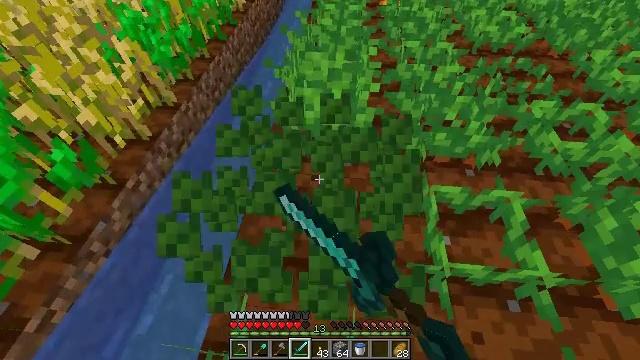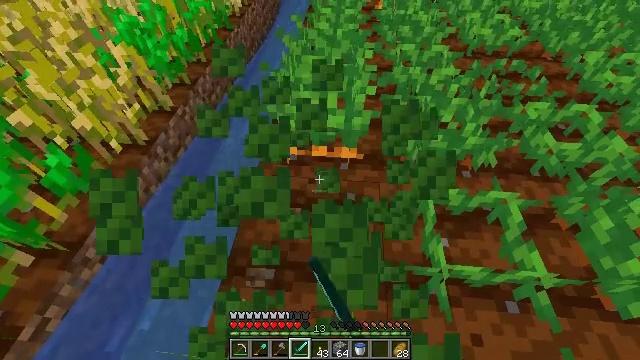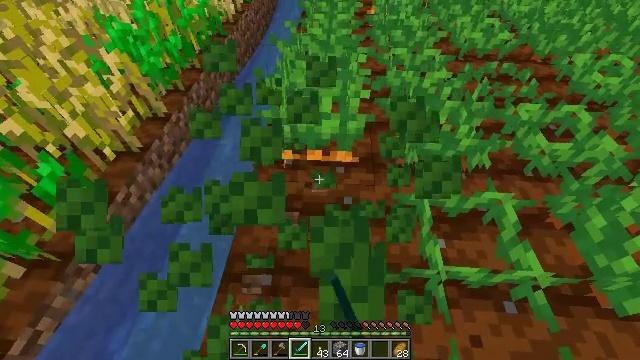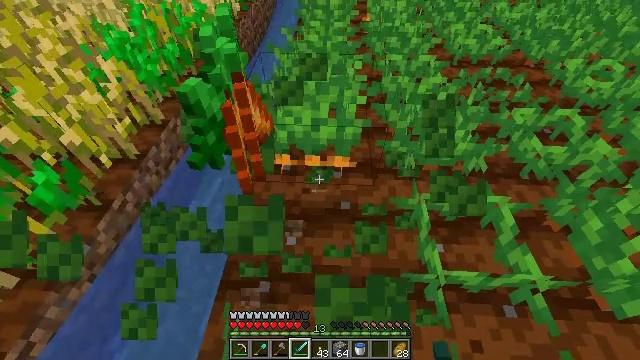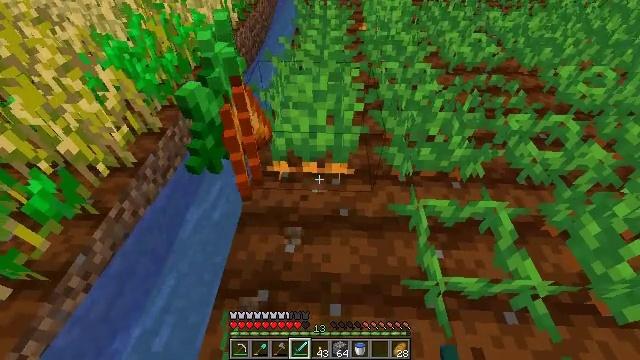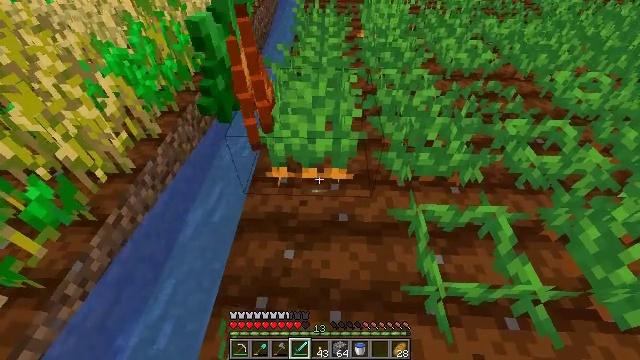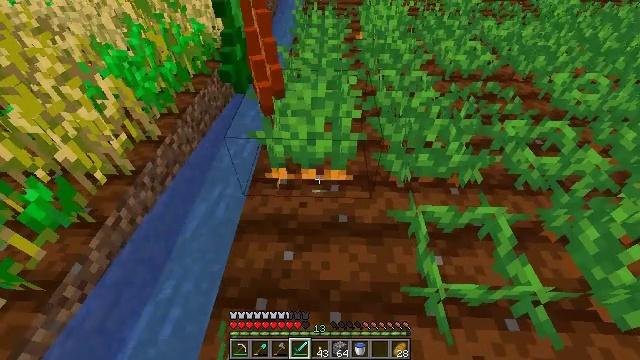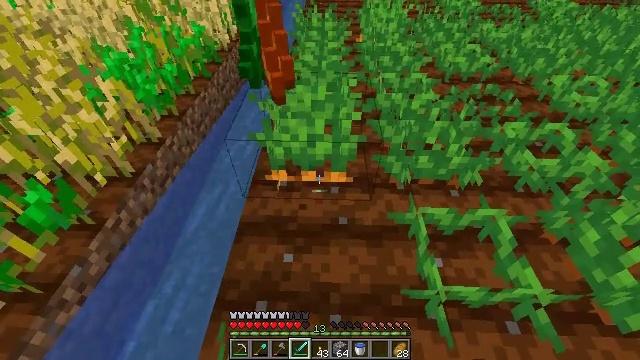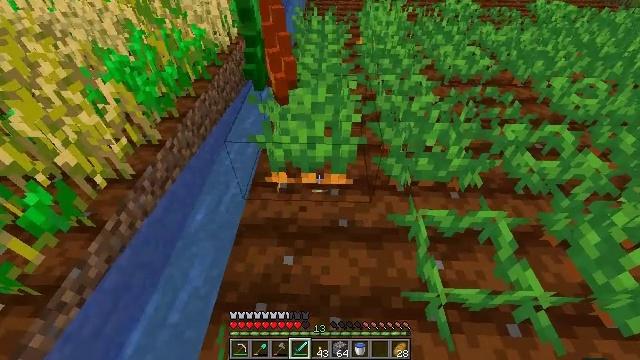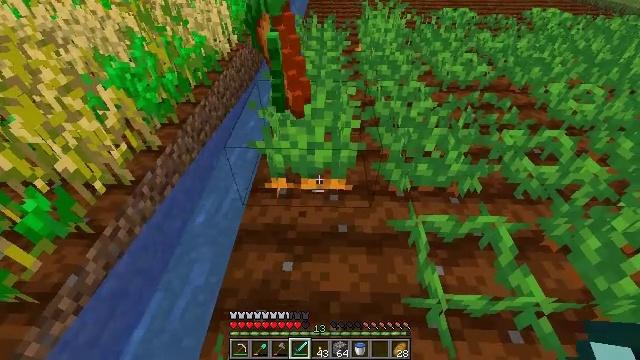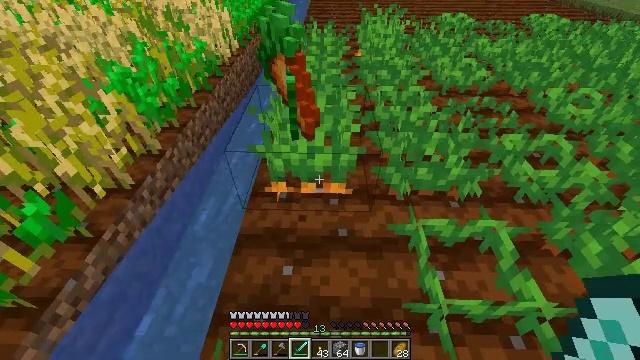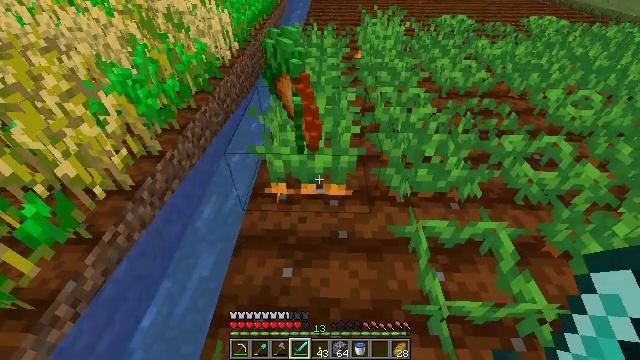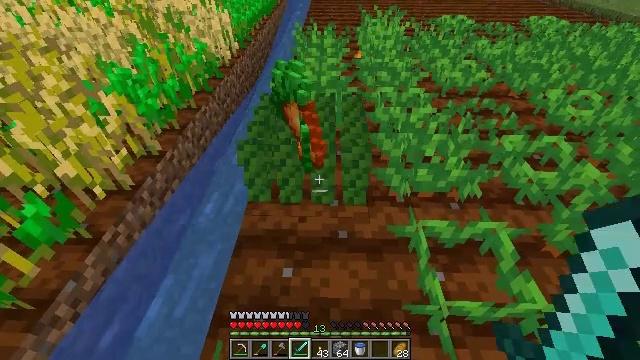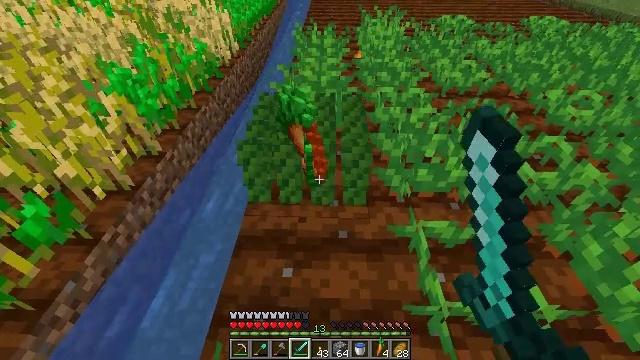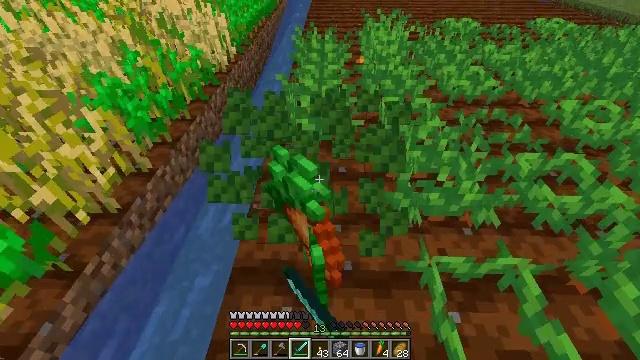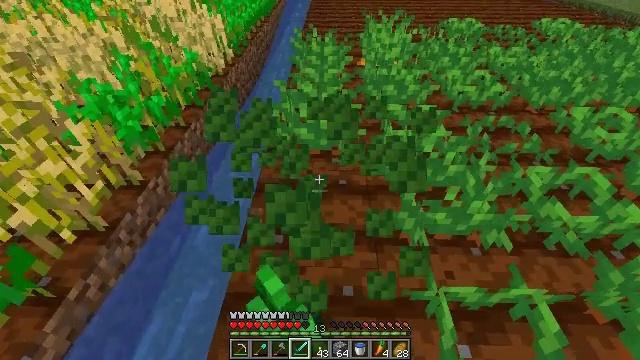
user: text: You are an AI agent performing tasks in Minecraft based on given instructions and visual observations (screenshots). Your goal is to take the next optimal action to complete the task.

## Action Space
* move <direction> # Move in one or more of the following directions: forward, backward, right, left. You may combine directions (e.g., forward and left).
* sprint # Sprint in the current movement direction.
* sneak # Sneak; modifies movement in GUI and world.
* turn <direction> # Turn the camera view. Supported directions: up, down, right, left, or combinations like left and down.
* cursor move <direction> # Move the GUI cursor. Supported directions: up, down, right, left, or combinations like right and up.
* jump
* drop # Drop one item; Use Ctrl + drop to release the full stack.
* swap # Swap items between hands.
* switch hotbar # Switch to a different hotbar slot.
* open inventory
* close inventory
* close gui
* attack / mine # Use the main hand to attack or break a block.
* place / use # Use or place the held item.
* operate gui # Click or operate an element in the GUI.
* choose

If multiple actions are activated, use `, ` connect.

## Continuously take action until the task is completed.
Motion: motion action
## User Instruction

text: Gather carrots from the field.
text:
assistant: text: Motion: no_op
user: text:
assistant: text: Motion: turn right
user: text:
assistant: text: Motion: turn up
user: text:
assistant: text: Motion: turn up
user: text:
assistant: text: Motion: turn up
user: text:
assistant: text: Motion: no_op
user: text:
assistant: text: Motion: no_op
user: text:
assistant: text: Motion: no_op
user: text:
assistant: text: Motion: turn up
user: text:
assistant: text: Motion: no_op
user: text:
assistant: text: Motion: no_op
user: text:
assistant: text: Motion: attack / mine
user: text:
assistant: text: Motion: move forward, attack / mine
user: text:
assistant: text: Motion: move forward
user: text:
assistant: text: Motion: move forward
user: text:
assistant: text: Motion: move forward, turn right and down
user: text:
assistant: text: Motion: move forward, turn right and down
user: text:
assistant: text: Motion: turn right and down
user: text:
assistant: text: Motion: no_op
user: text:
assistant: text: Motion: no_op
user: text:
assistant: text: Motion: no_op
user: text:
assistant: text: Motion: move forward
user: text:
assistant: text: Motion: move forward
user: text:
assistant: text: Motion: move forward
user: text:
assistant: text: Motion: move forward
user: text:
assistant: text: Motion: move forward, turn up
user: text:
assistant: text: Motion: move forward
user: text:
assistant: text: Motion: move forward
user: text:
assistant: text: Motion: move forward
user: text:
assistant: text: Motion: move forward